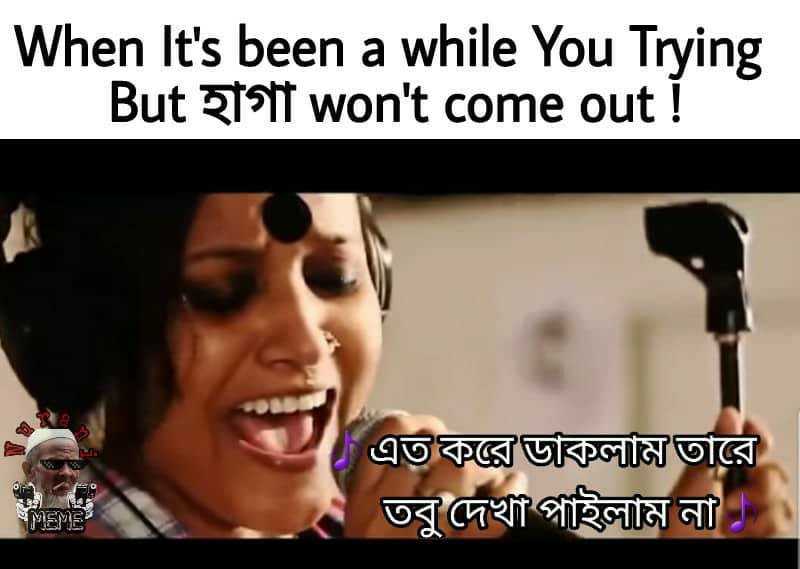
Caption: When It's been while a You Trying But হাগা won't come out !     এত করে ডাকলাম তারে তবু দেখা পাইলাম না
Label: hate